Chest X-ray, PA view. Patient: 33 years old, sex M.
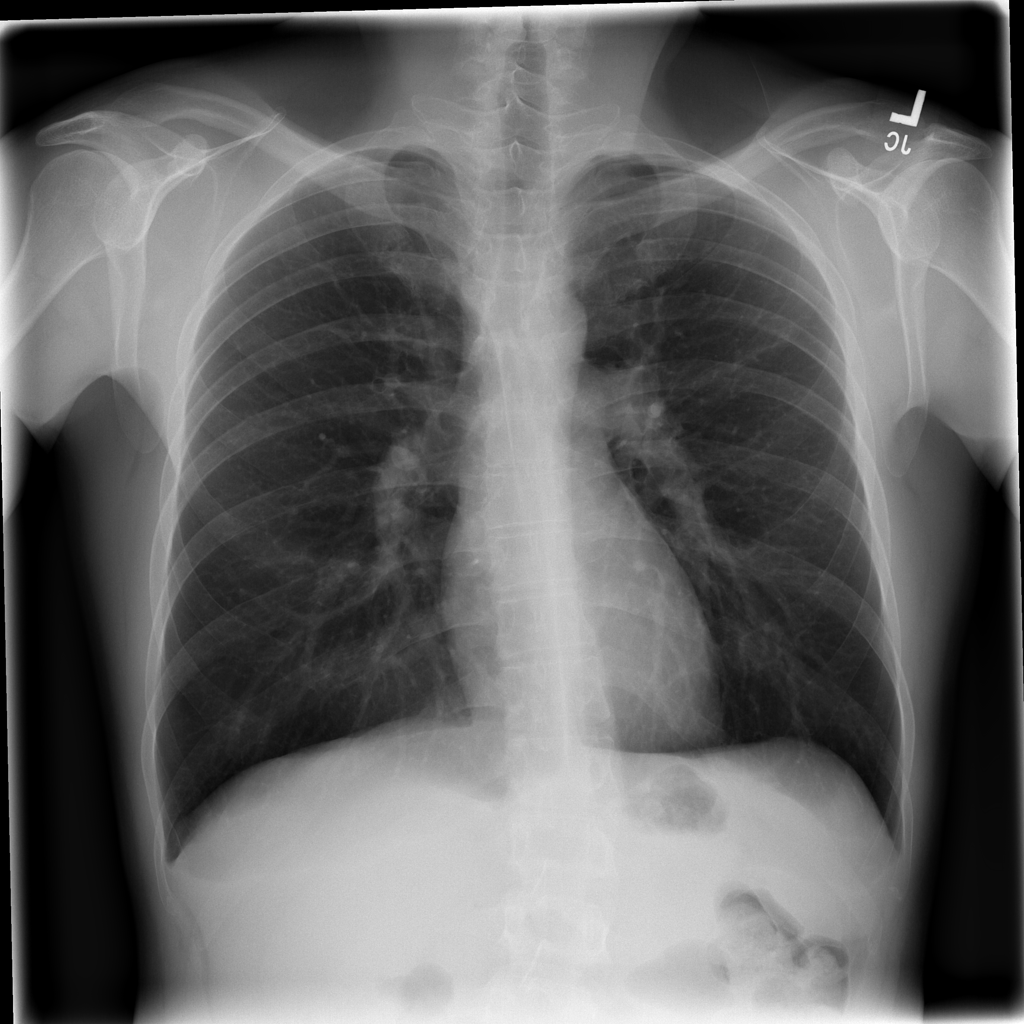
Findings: No Finding